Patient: sex F, age 71
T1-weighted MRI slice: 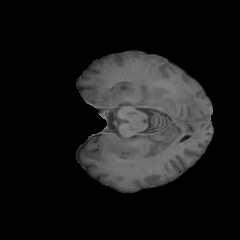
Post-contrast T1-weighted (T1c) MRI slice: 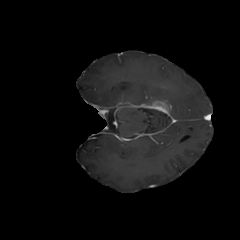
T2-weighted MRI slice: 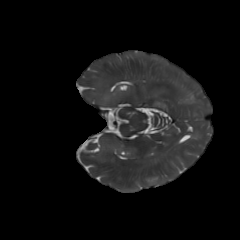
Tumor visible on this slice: yes
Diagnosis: Glioblastoma, IDH-wildtype
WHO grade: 4